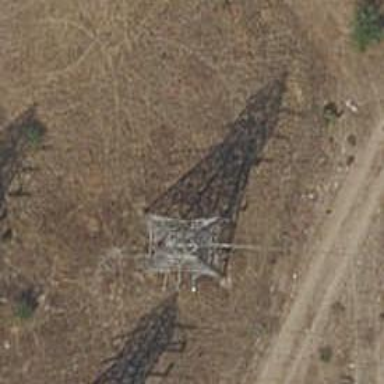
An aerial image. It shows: Towering power structure.